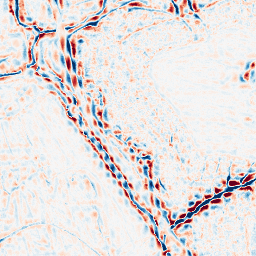
Category: wavelet
Decomposition family: wavelet_biorthogonal
Decomposition parameters: wavelet: bior3.5
level: 3
Upsampling method: quadratic
Upsampling parameters: scale: 8
Upsampling scale: 8